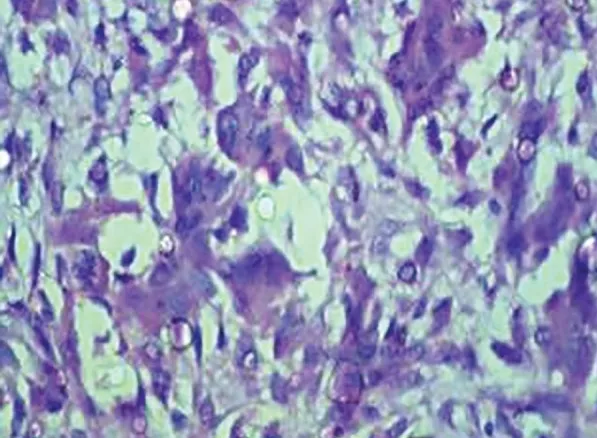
Photomicrograph showing large multinucleated giant cells in stromal tissue (hematoxylin and eosin stain, 40* magnifications).
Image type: pathology (h&e)